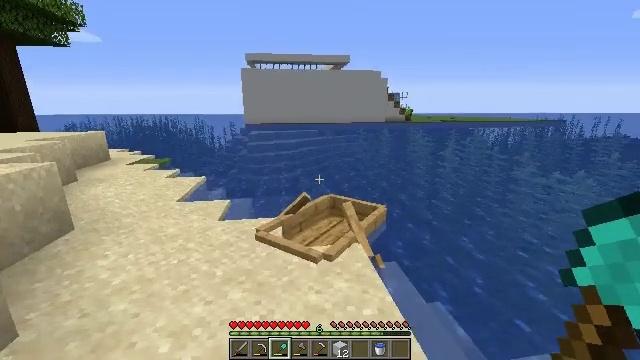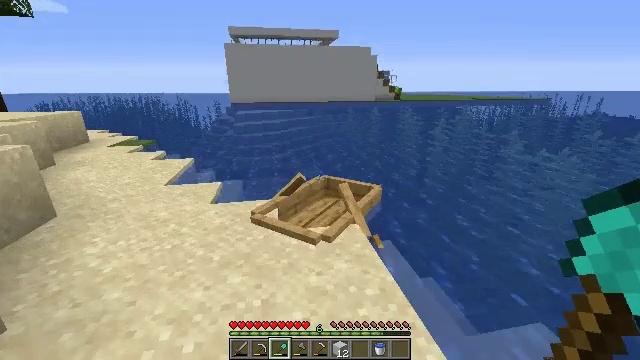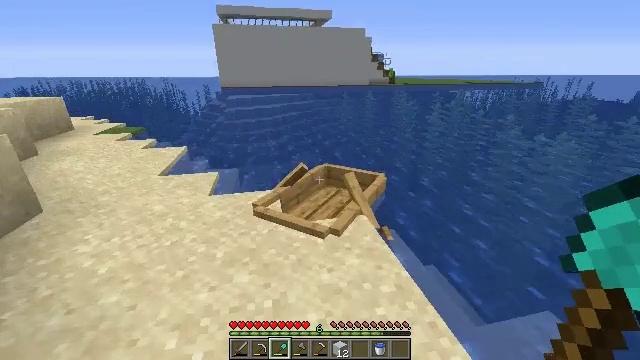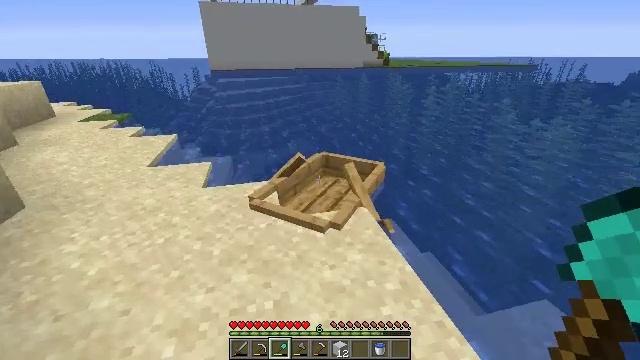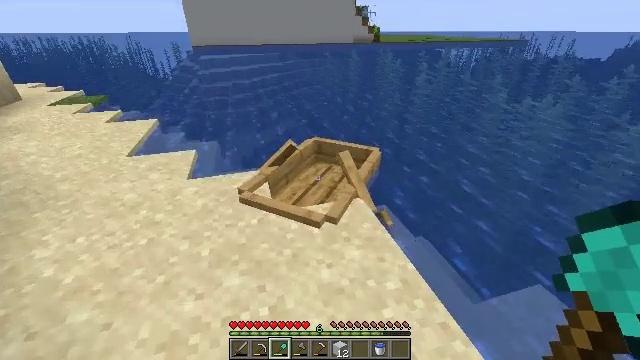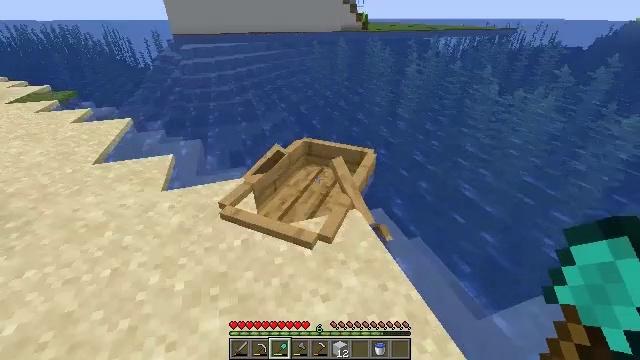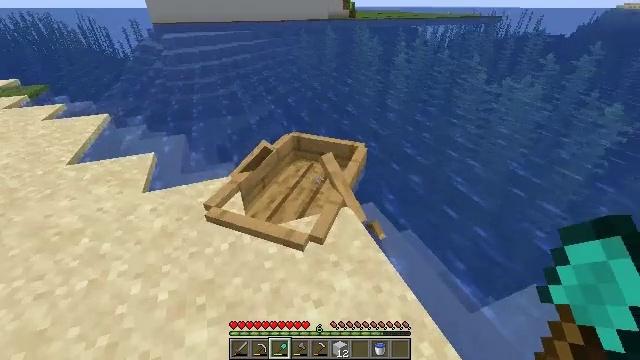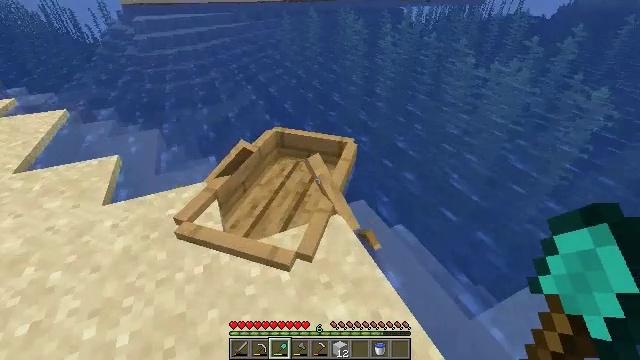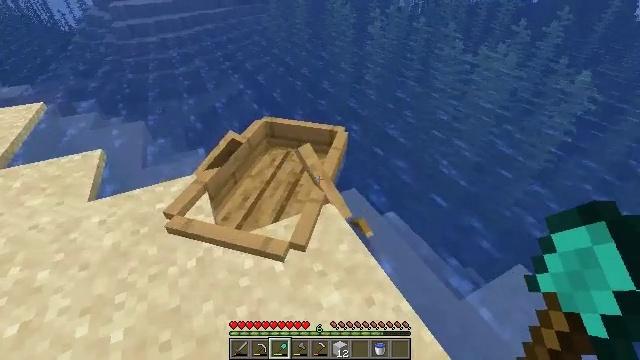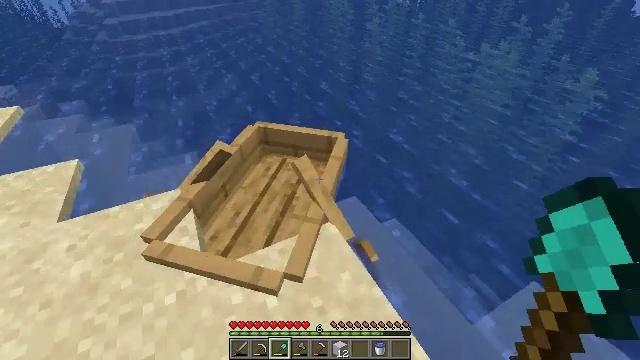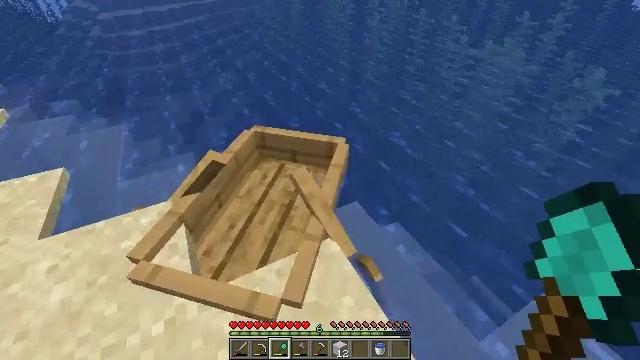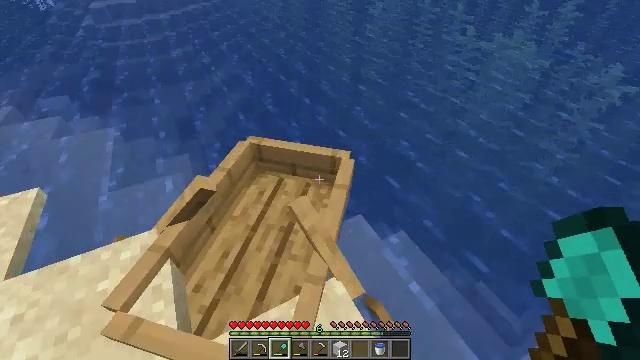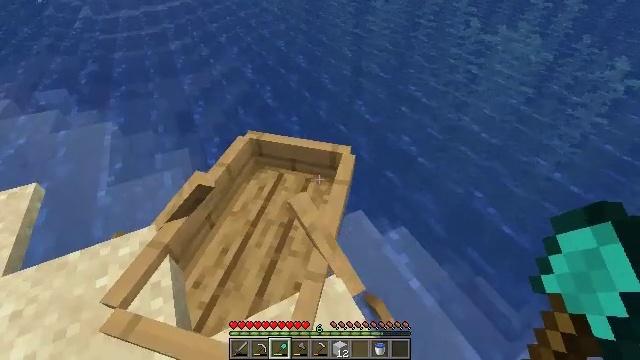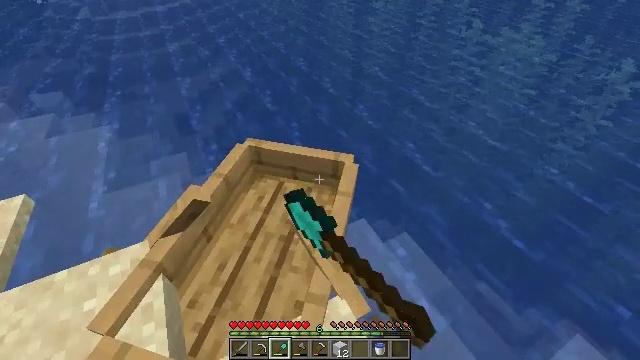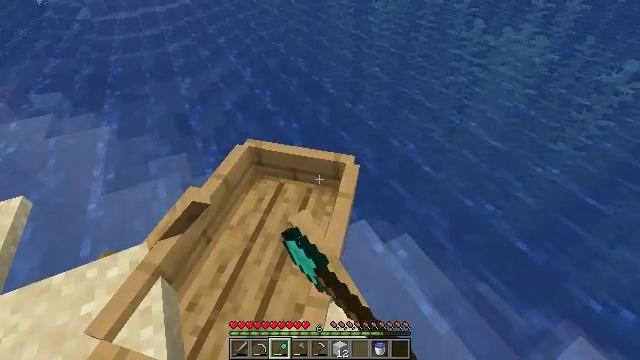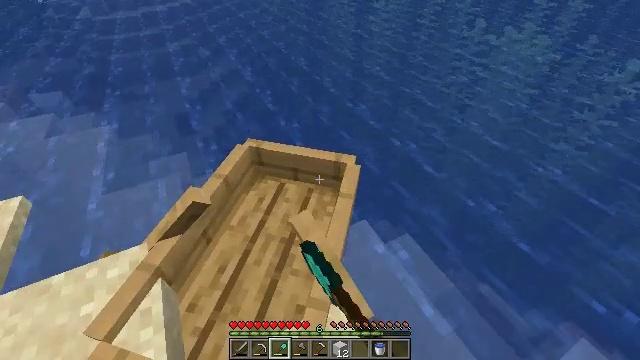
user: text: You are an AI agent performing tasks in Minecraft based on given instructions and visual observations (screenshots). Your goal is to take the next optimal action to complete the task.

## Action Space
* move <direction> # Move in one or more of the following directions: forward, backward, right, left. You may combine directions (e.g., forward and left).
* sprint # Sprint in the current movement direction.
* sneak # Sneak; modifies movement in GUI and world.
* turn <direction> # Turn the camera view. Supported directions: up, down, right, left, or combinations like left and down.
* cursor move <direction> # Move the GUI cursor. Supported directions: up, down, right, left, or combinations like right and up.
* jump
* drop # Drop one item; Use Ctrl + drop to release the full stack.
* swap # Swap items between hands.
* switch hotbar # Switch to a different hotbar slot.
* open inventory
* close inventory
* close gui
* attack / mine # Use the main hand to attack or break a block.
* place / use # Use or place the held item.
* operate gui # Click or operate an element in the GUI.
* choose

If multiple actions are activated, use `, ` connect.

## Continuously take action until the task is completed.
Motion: motion action
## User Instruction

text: drop white concrete
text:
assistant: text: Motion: move forward and move left, turn right and down
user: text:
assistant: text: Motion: move forward, turn right and down
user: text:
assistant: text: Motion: move forward, turn right and down
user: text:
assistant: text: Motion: move forward, turn right and down
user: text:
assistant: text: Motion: move forward, turn right and down
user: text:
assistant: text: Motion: move forward, turn right and down
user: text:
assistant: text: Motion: move forward, turn right and down
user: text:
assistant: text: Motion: move forward, turn right and down
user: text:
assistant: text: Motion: move forward
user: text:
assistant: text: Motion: move forward
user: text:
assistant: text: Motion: move forward, turn down
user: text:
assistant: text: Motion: turn down, use / place
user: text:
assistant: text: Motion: use / place
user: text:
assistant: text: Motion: use / place
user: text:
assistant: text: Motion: use / place
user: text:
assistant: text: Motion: no_op
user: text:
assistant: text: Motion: no_op
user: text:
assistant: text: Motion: no_op
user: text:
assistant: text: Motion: no_op
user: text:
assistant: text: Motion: no_op
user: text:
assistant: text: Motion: no_op
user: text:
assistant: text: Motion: no_op
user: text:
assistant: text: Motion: no_op
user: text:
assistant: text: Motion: turn up
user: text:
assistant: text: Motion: turn up
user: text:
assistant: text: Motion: turn right and up
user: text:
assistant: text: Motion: turn right and up
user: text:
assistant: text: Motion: turn left and up
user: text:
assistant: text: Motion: turn left and up
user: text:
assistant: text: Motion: no_op